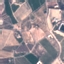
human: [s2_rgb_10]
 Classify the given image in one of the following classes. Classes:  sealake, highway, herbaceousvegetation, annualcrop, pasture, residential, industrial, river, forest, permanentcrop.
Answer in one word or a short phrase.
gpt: PermanentCrop